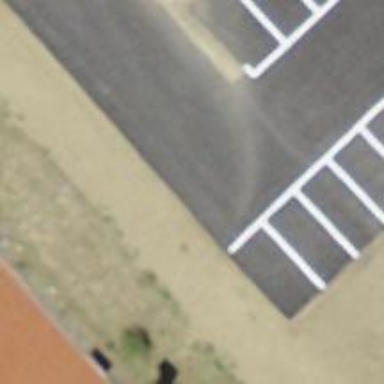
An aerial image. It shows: Asphalt parking aisle off service road.